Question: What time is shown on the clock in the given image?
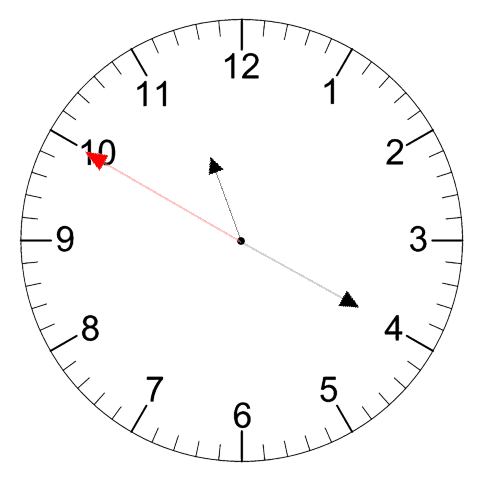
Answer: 11:19:50